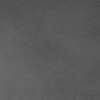
Label: dusty